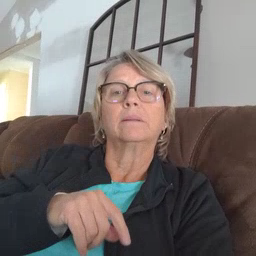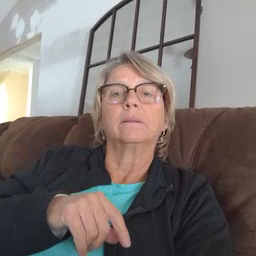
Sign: eye